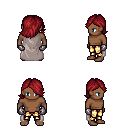
a pixel art fantasy rpg character, male body template, human, dark skin, gray cape, gold greaves, brunette swoop hairstyle, metal gloves, four views (front, back, left, right), 2x2 character sprite sheet, small pixel art, hard edges, no anti-aliasing